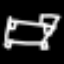
Label: bed